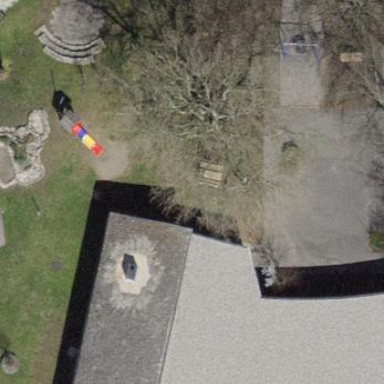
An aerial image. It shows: Kindergarten.